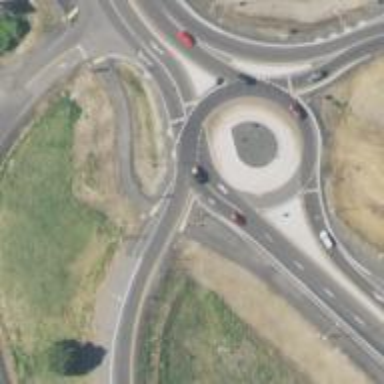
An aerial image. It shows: Secondary road with asphalt surface leading to roundabout.